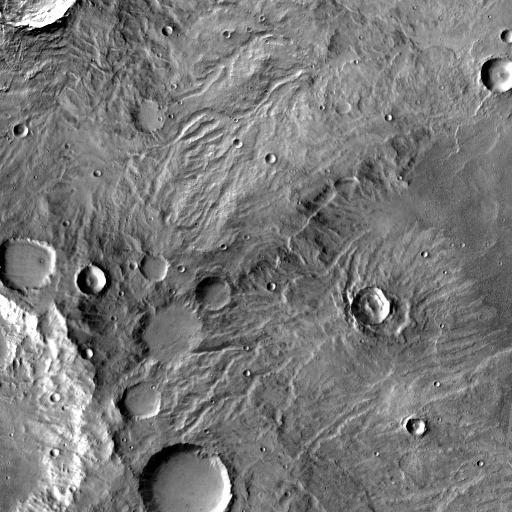
Crater classes present: Background, Other